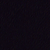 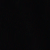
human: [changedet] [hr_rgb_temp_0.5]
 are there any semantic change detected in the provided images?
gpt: Everything remains the same.